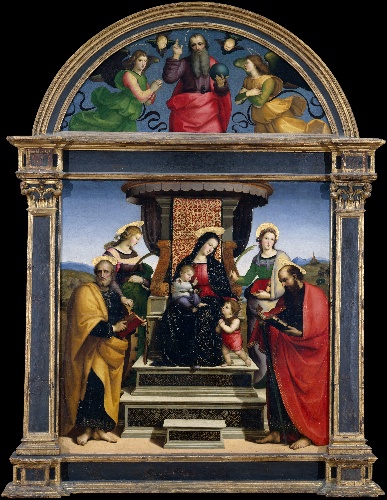
Title: Madonna and Child Enthroned with Saints
Artist: Raphael (Raffaello Sanzio or Santi)
Artist bio: Italian, Urbino 1483–1520 Rome
Date: ca. 1504
Object type: Painting, altarpiece
Classification: Paintings
Medium: Oil and gold on wood
Dimensions: Main panel, overall 67 7/8 x 67 7/8 in. (172.4 x 172.4 cm), painted surface 66 3/4 x 66 1/2 in. (169.5 x 168.9 cm); lunette, overall 29 1/2 x 70 7/8 in. (74.9 x 180 cm), painted surface 25 1/2 x 67 1/2 in. (64.8 x 171.5 cm)
Department: European Paintings
Credit line: Gift of J. Pierpont Morgan, 1916
Accession year: 1916
Repository: Metropolitan Museum of Art, New York, NY
Tags: Madonna and Child|Saint Catherine|Saint John the Baptist|Saint Paul|Saint Peter|Angels